Question: I make to to do list website but I want to create for each new user who register a new collection. when it created must also create automatically a new doucment in firebase for it and then write the data(to do list) in this docu. (I am using firebase cloud)
here a new structure which i wish:

'''
const handleSignUp = (e) => { // singup function in Component Signup.jsx
e.preventDefault();
createUserWithEmailAndPassword(auth, email, password)
.then(() => {
// Signed up
navigate("/");
})
.catch((error) => {
alert.message("error");
// ..
}); };
// create todo in Main.jsx
const createTodo = async (e) => {
e.preventDefault(e); // no reload for the page
if (input === "") {
alert("pleas enter a valid statment");
return;
} else {
const docRef = await addDoc(collection(db, "todo"), {
text: input,
completed: false,
});
console.log("Document written with ID: ", docRef.id);
}
setInput("");
};
'''
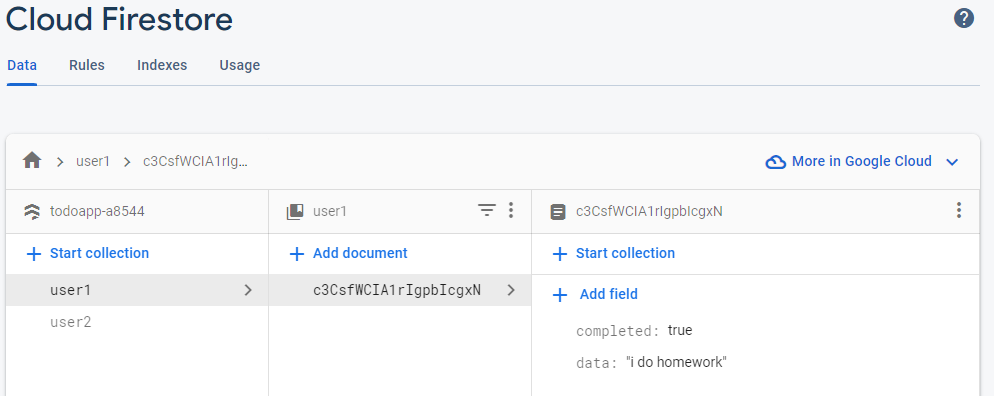
Answer: The structure you needs for this is:
'''
Users (collection)
$uid (documents)
Todos (collection)
$todoId (documents)
'''
After the user is signed in, you can then add a Todo to their collection with:
'''
const uid = auth.currentUser.uid;
const todos = collection(db, "Users", uid, "Todos");
const docRef = await addDoc(todos, {
text: input,
completed: false,
});
'''